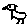
Label: bird